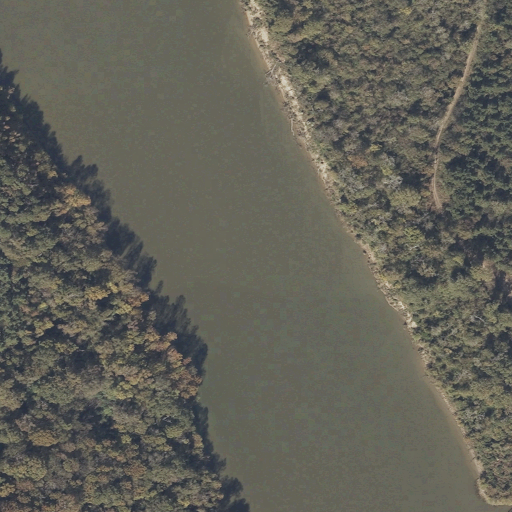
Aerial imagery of bar in Mississippi named Luxapallila Shoal containing open water, woody wetlands, herbaceous wetlands, and mixed forest